Here is the envelope spectrum of one vibration snapshot from a rolling-element bearing, with each characteristic fault-frequency family marked on the frequency axis. Determine the bearing's health state. Answer with exactly one of: normal, inner_race, outer_race, ball.
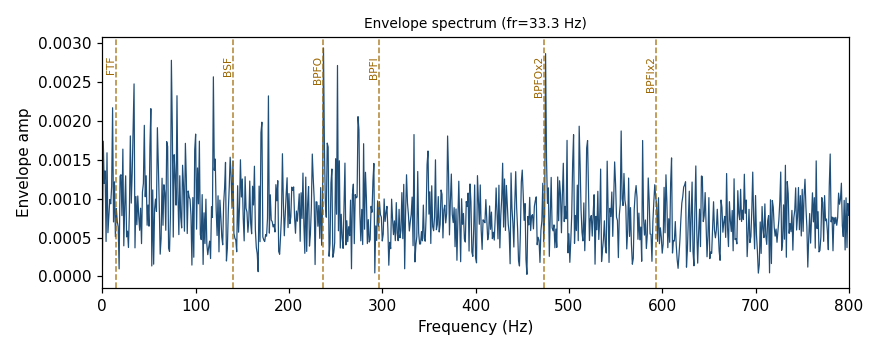
Answer: normal